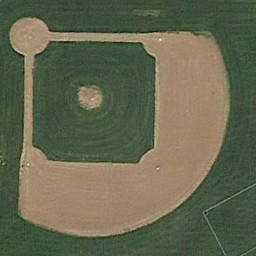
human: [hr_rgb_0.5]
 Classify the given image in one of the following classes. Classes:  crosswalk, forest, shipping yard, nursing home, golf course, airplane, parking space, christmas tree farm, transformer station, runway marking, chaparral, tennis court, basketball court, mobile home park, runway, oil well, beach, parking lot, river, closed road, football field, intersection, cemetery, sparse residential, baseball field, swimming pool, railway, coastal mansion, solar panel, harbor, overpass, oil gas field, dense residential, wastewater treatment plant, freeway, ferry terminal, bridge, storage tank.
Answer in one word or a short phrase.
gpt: baseball field